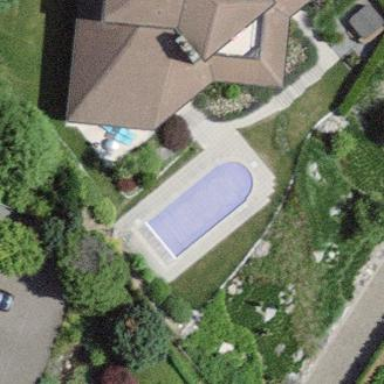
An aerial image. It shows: Swimming pool located in leisure land.